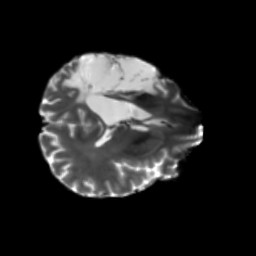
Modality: T2w
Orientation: axial
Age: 50
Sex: male
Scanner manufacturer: siemens
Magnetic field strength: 3 T
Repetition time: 5.25 s
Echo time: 0.08 s